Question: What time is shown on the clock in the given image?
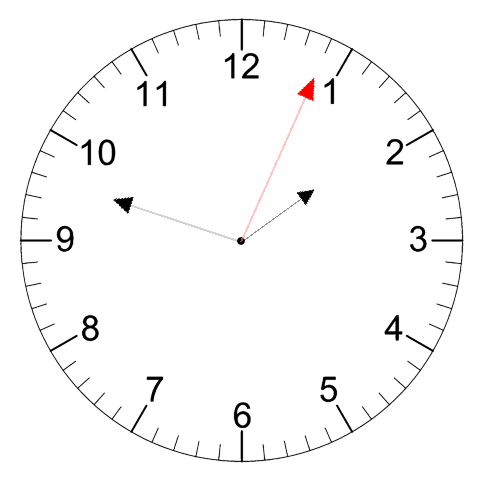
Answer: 01:48:04